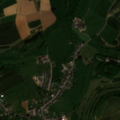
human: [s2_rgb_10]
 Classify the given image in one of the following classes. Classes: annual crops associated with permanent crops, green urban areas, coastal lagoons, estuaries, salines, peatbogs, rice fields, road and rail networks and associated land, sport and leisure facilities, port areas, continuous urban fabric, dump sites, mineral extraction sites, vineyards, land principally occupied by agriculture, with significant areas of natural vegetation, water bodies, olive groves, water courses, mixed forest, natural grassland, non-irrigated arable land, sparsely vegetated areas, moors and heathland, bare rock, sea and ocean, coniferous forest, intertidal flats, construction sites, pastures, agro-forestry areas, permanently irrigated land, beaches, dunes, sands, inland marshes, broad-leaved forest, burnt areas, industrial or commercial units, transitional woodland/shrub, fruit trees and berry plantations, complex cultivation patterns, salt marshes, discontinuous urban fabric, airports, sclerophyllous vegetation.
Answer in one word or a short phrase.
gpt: discontinuous urban fabric, non-irrigated arable land, pastures, complex cultivation patterns